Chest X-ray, PA view. Patient: 55 years old, sex F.
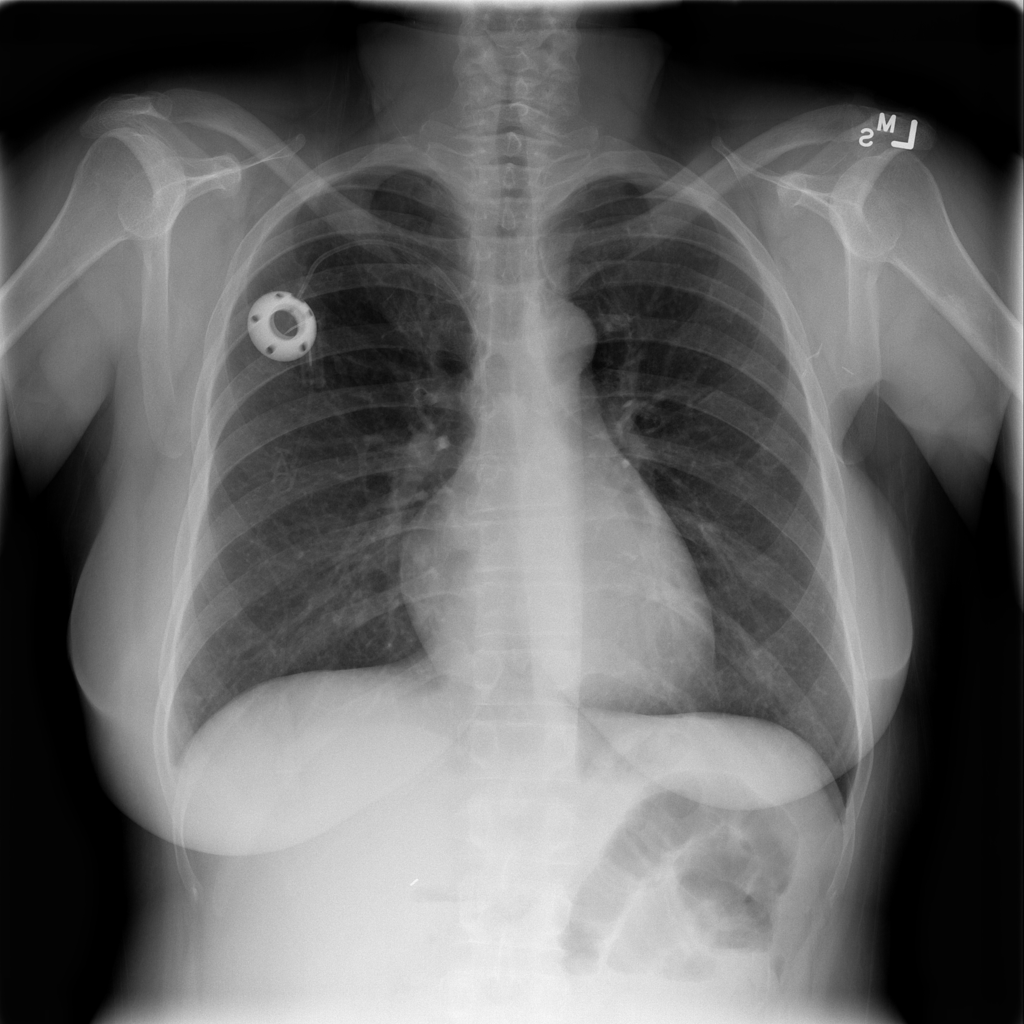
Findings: No Finding